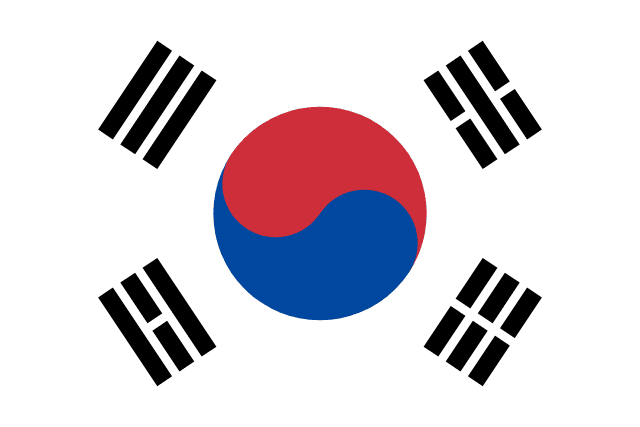
Country: South Korea
Country code: kr